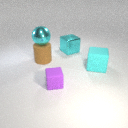
large cyan rubber cube in front of large brown rubber cylinder